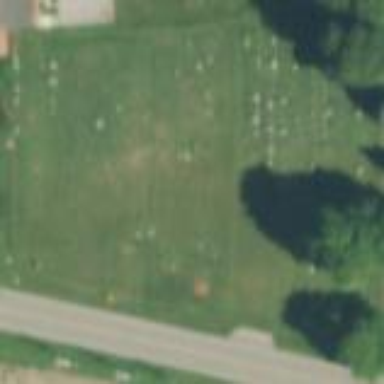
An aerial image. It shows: Graveyard.